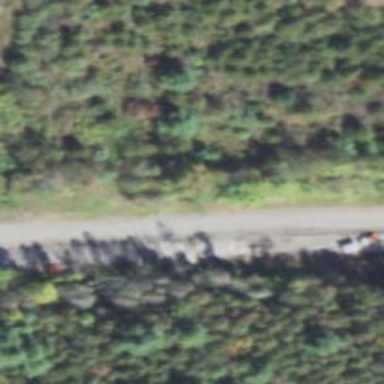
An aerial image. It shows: Service road.